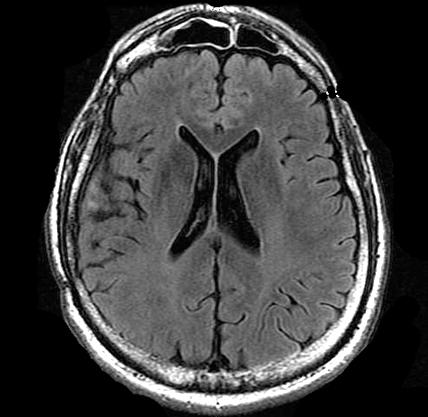
Label: notumor